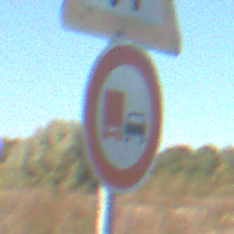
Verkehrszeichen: UeberholverbotKraftfahrzeuge
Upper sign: Gegenverkehr
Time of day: MorningAfternoon
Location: Outdoor (Nature)
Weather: Clear
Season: Autumn
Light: Natural